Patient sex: F
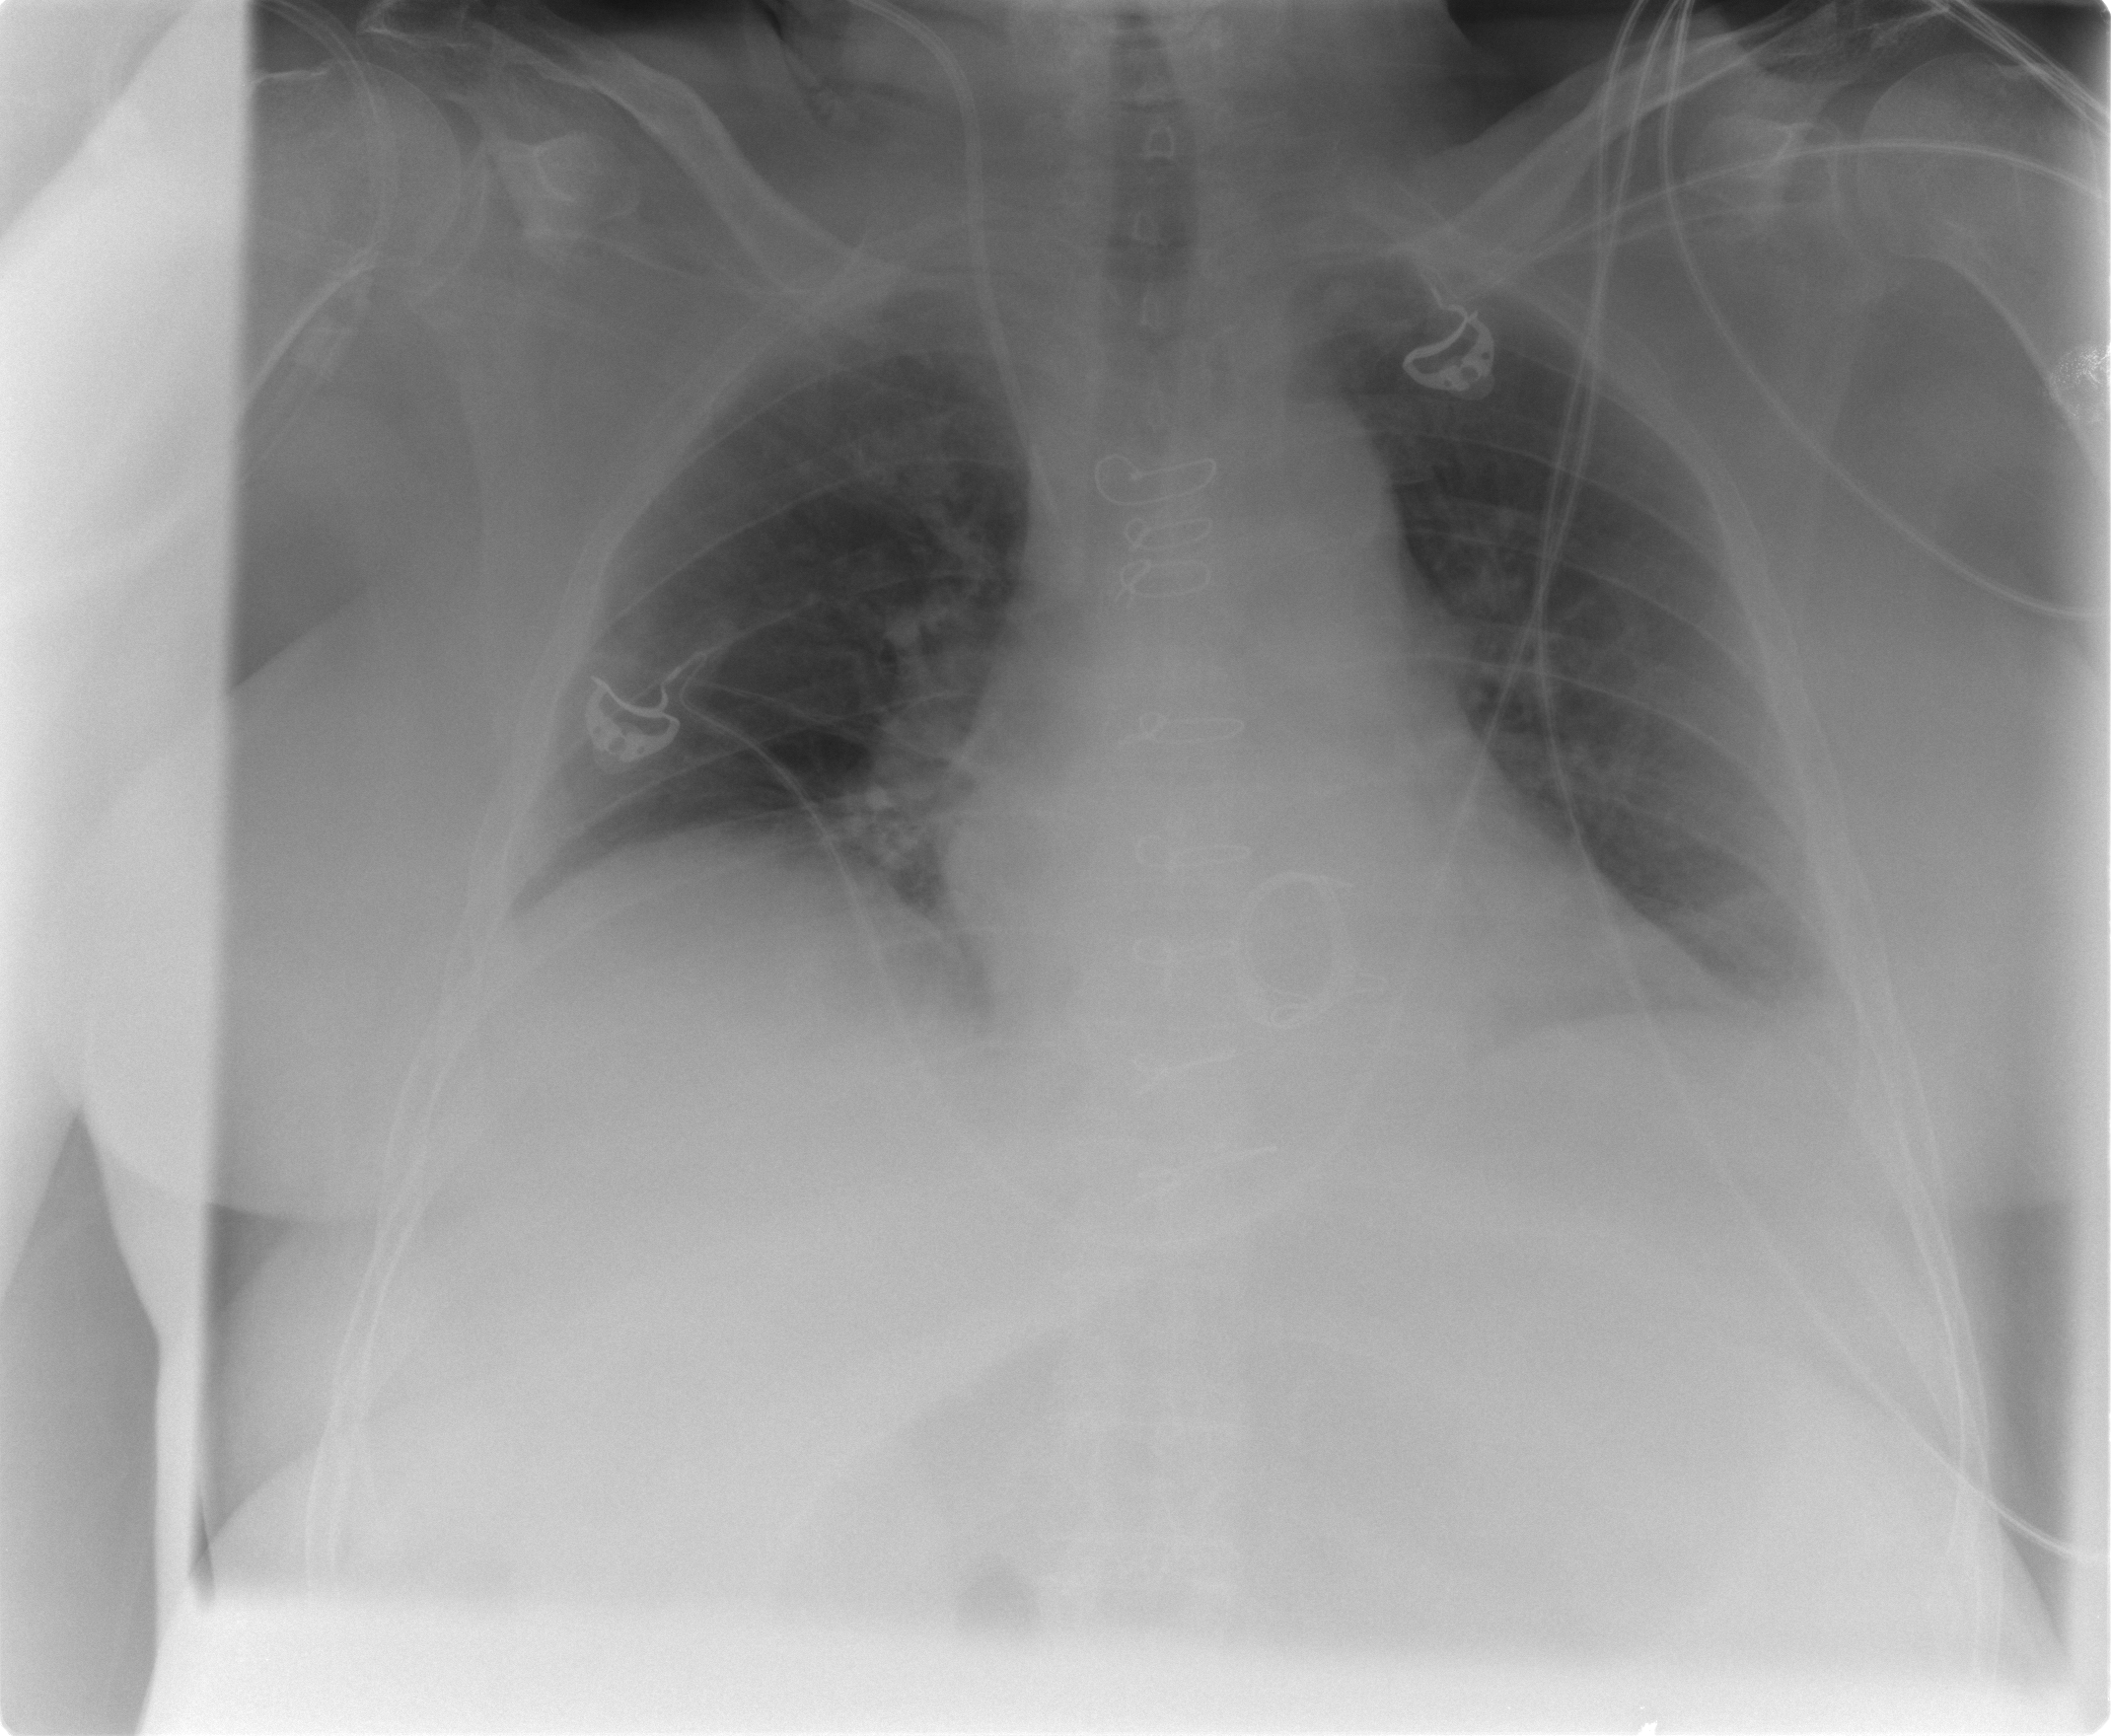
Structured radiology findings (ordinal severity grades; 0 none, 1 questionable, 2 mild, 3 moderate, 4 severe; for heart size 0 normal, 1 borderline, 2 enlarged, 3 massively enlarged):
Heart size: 0
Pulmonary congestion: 0
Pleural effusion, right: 0
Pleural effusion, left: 1
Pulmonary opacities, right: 0
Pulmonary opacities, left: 0
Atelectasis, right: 0
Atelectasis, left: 2